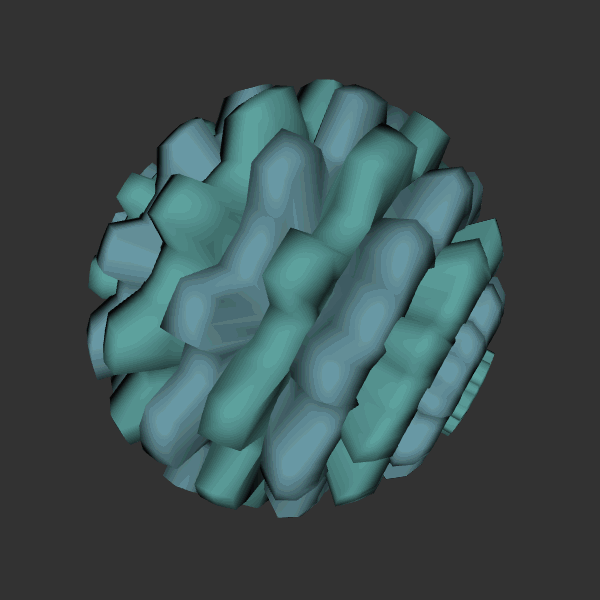
Background: dark